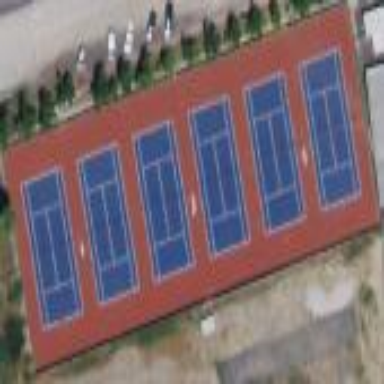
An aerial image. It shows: Tennis court in leisure pitch.